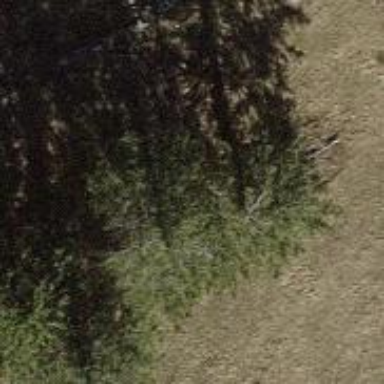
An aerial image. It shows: Beautiful tree in nature.